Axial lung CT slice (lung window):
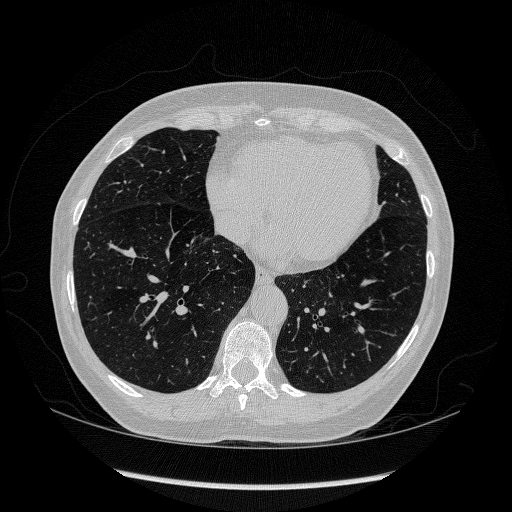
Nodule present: no